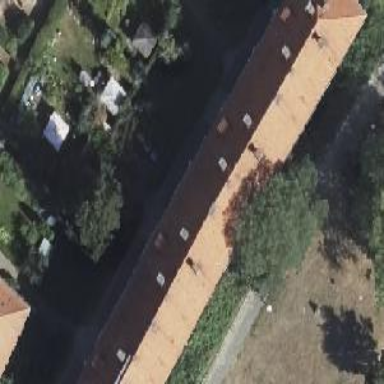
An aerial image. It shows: Apartment building with hipped roof.